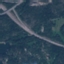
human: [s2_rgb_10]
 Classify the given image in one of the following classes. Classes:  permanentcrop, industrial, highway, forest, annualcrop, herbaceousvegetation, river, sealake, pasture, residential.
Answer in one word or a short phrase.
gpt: Highway